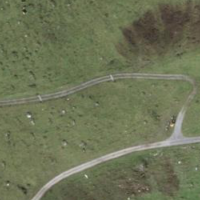
EUNIS habitat code: 24
Species observed at this site:
Euphorbia cyparissias